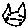
Label: cat